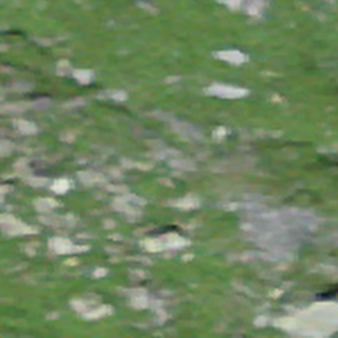
Label: other